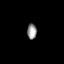
Tissue: prostate
Cell type: T cells
Senescence score: 0.3354
Nuclear area (px): 147
Mean DAPI intensity: 148.224